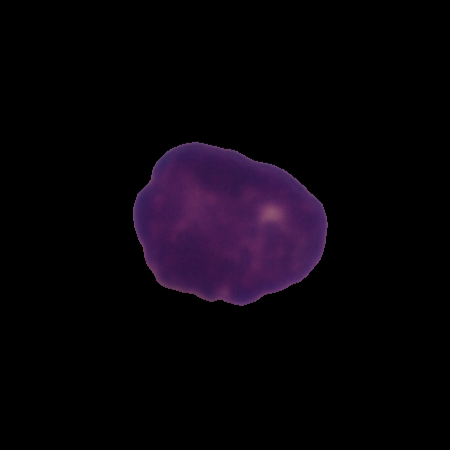
Label: healthy